Field crop: tomato
Growth stage: 1
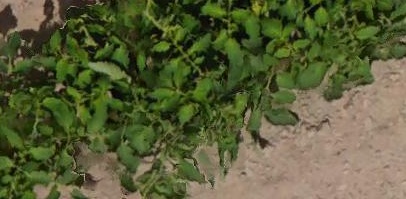
Species: tomato